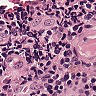
Metastatic tissue present: no